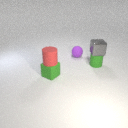
small green rubber cube below small red rubber cylinder